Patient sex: M
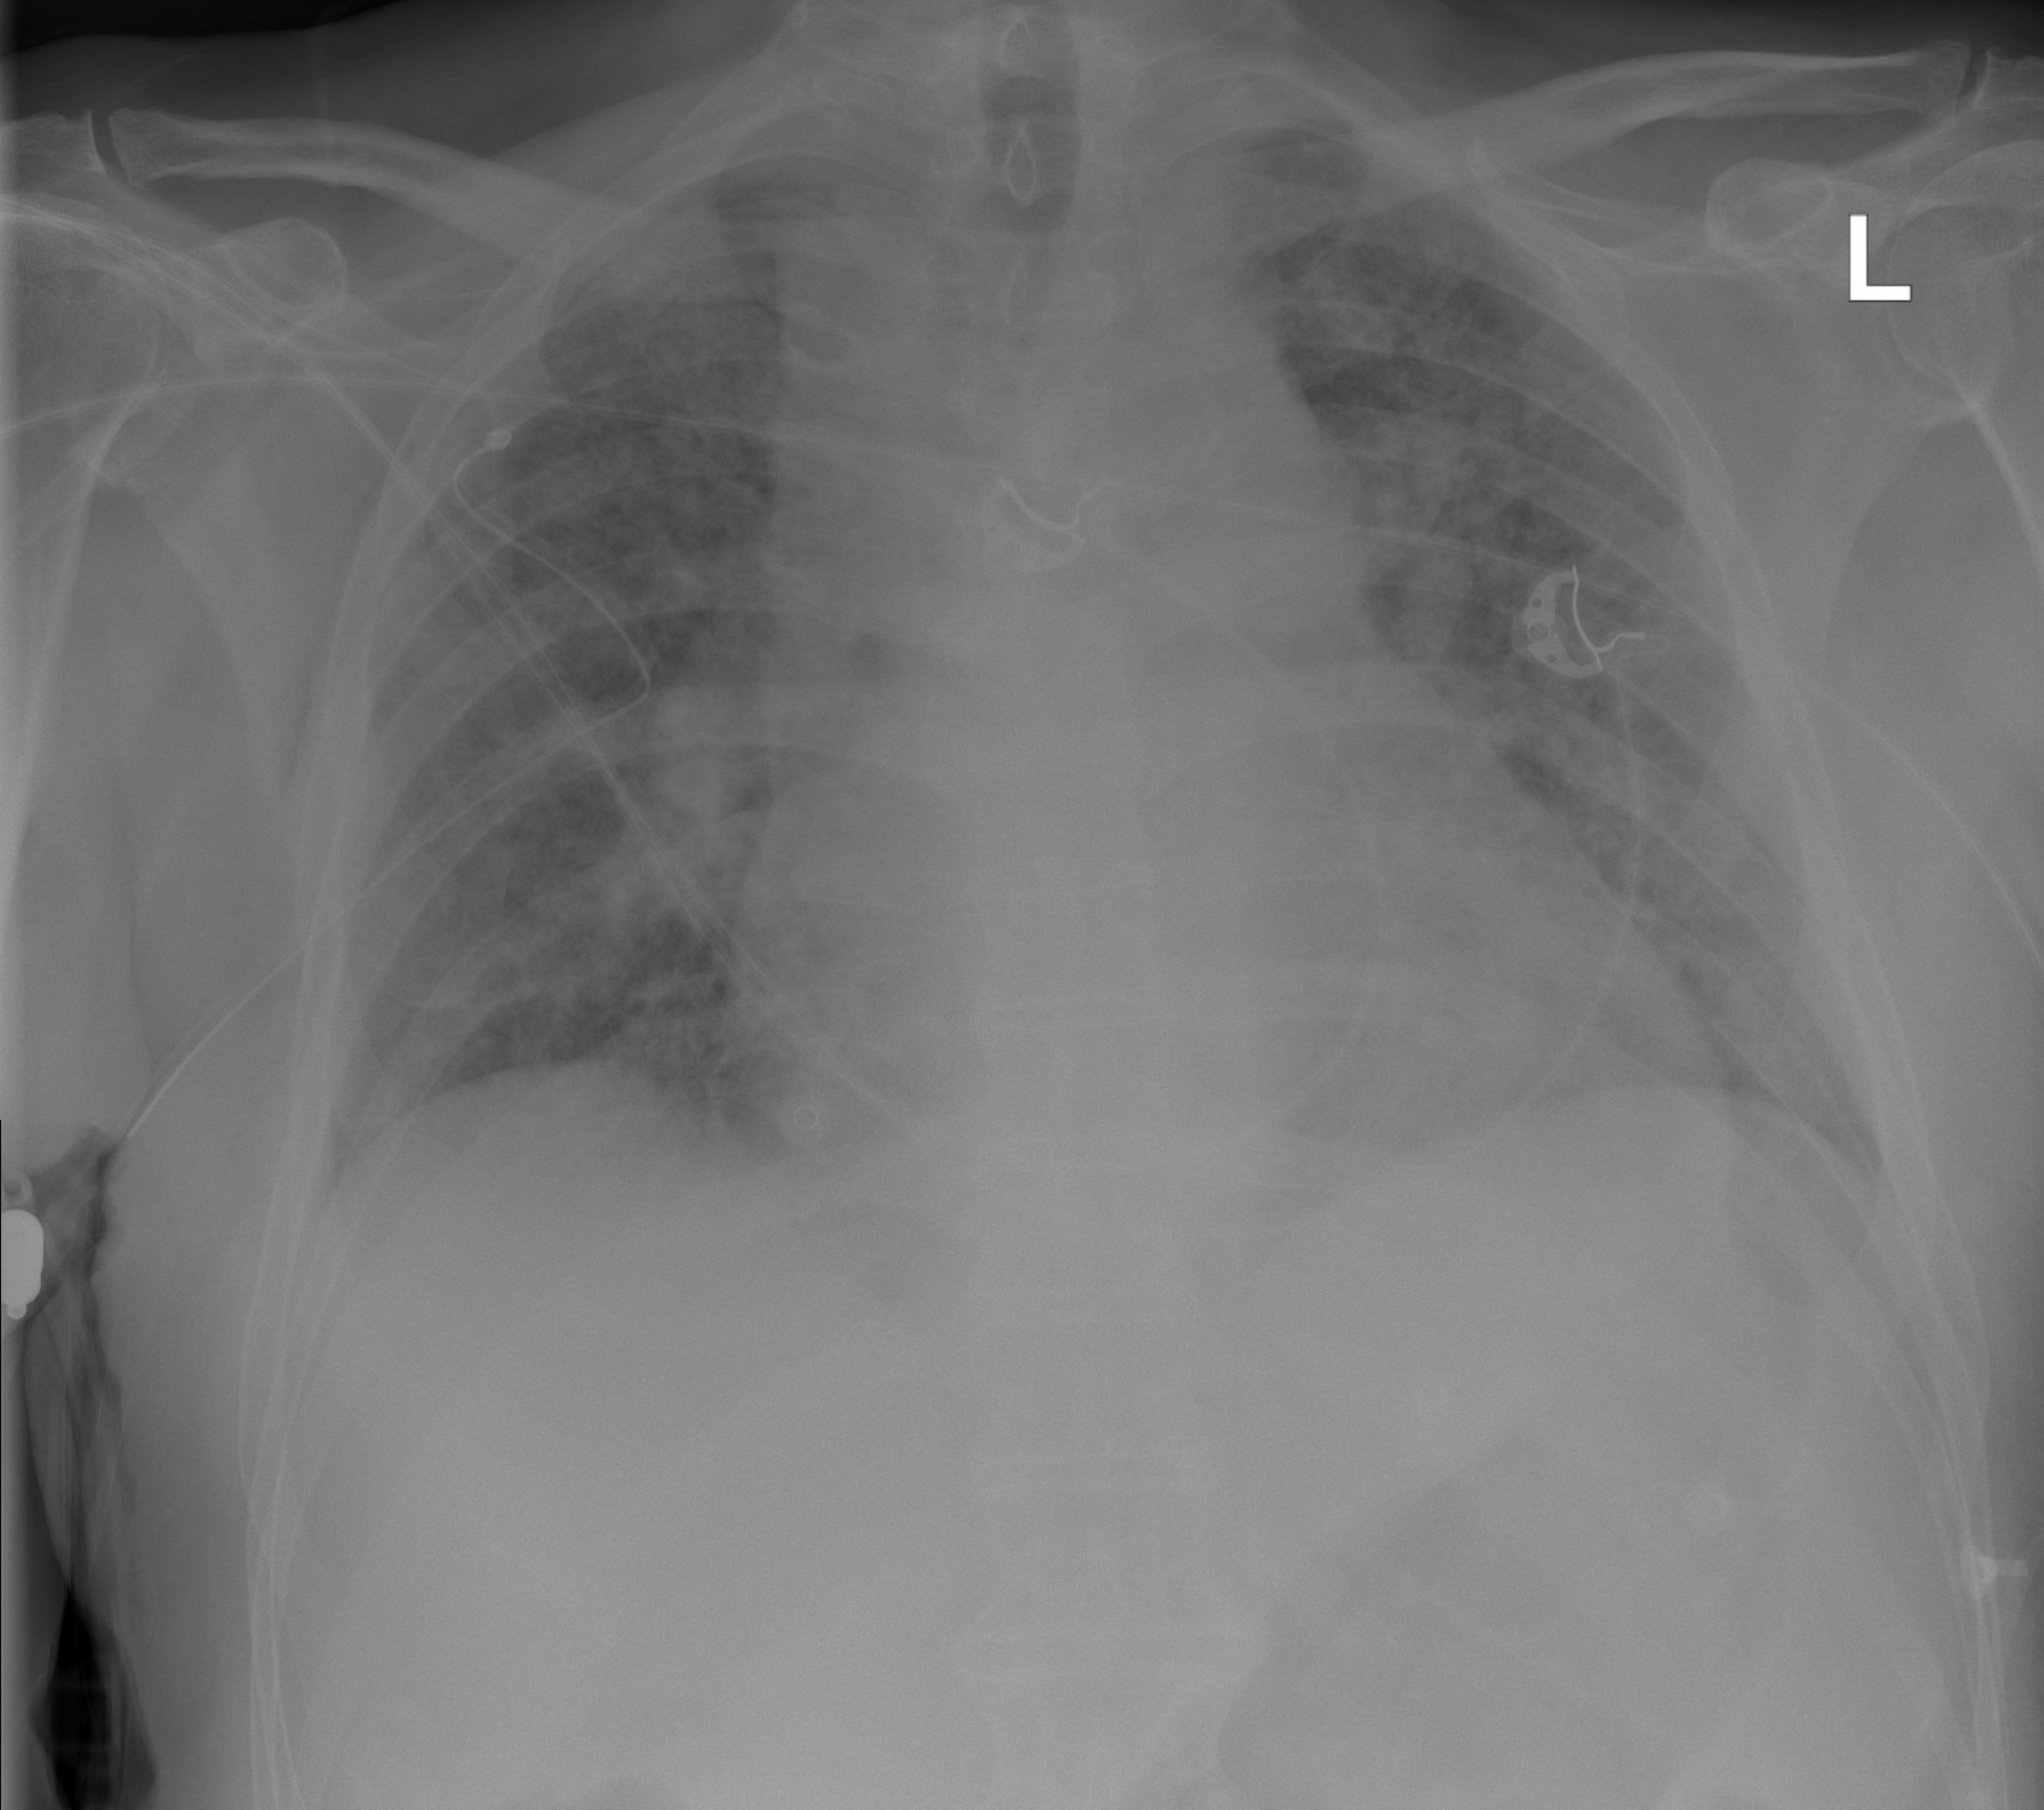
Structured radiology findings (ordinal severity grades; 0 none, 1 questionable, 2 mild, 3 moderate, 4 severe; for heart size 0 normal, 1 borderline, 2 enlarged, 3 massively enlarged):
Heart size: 2
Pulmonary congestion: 2
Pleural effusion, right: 0
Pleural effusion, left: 0
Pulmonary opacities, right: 2
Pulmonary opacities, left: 2
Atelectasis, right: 3
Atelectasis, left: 3